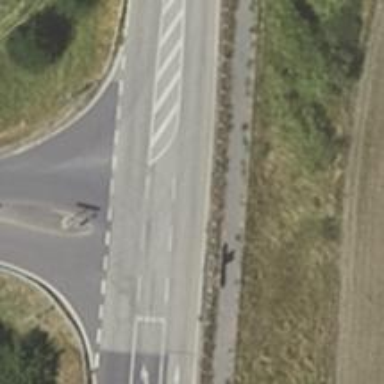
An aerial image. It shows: Secondary road with asphalt surface.